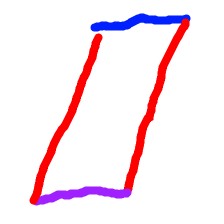
Shape: parallelogram